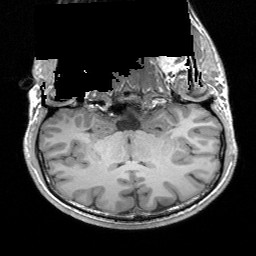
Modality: T1w
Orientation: sagittal